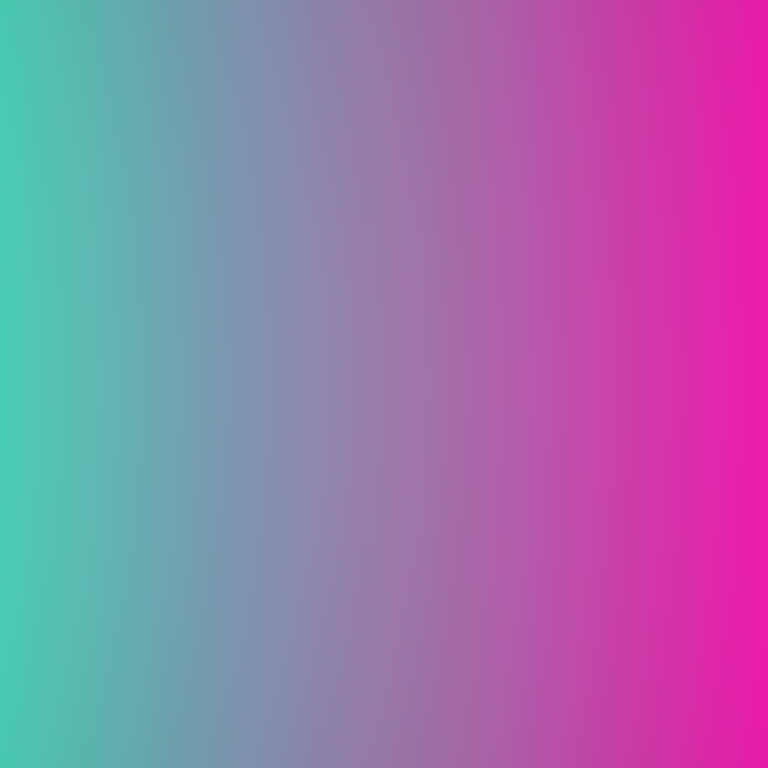
Abstract light effect, smooth gradient from teal to magenta, calm atmosphere, soft glow, no room, no furniture, no objects.